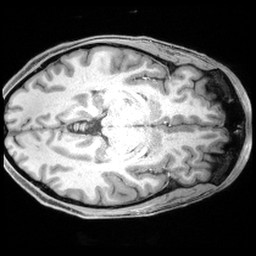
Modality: T1w
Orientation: axial
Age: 46
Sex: male
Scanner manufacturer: siemens
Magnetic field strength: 3 T
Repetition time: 2.4 s
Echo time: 0.00195 s